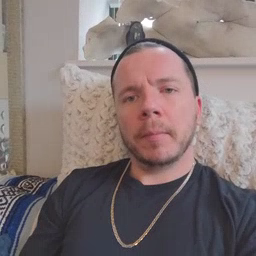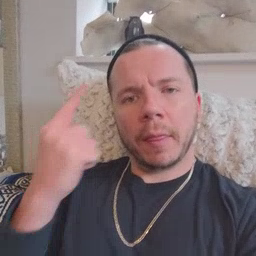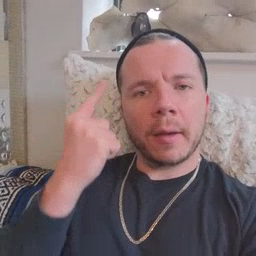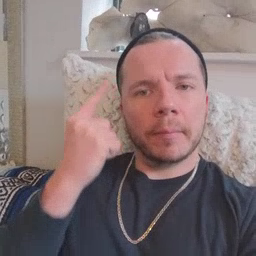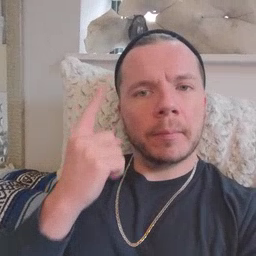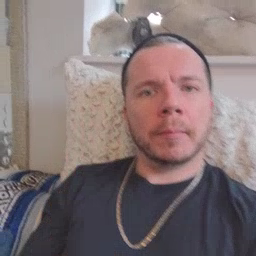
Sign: think